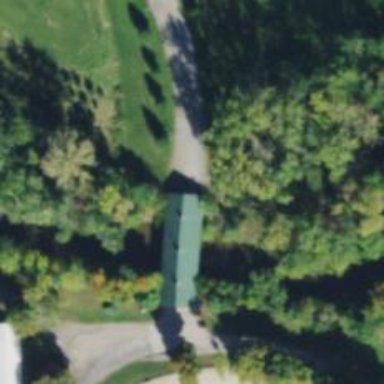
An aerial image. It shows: Covered bridge over service road.